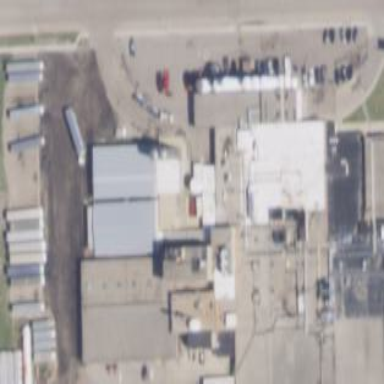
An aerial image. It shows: Industrial building.